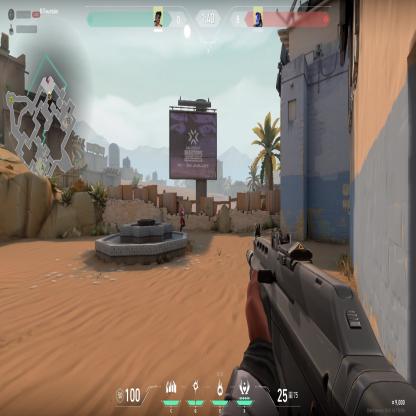
Label: enemy